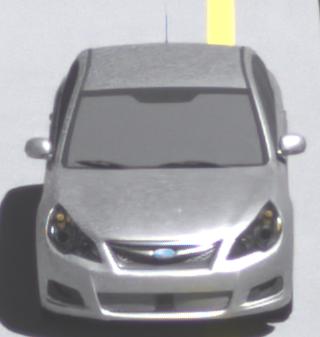
Make: Subaru
Model: Legacy 2.0R
Detailed model: Legacy (IV) Limousine
Model produced from: 2007/09
Model produced until: 2008/10
Doors: 4
Color: white
Road condition: dry road
Daytime: midday
Contrast: medium contrast